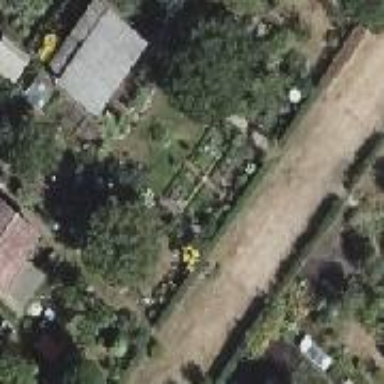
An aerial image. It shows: Plot in the allotments.